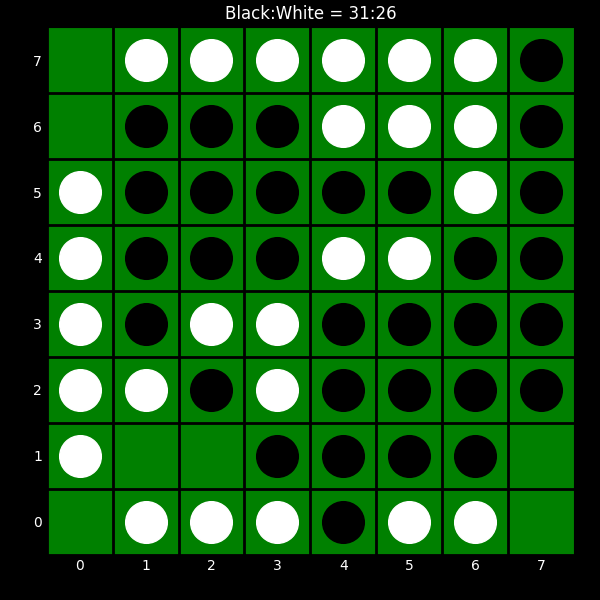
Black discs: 31
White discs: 26